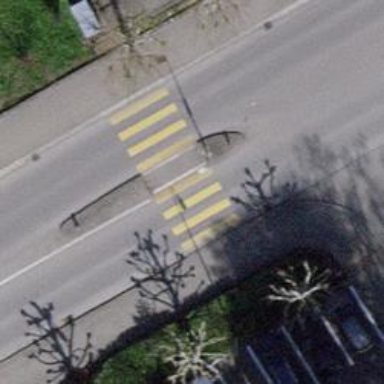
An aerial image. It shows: Footway with marked crossing. The surface is asphalt.